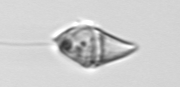
Label: Gyrodinium